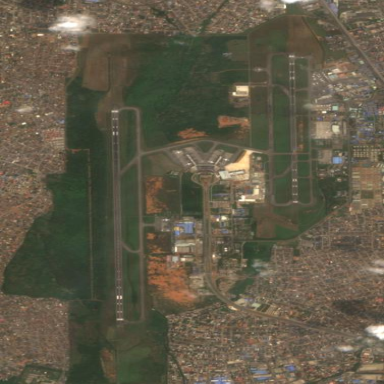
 classified as aerodrome. It serves as public international facility."